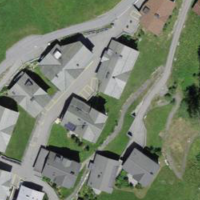
EUNIS habitat code: 54
Species observed at this site:
Cerastium tomentosum